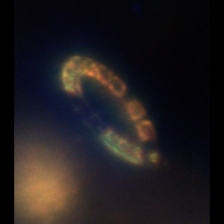
Taxon: Guinardia
Group: Diatoms